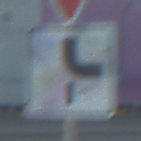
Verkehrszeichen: VerlaufVorfahrtsstrasse10
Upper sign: VorfahrtGewaehren
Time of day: MorningAfternoon
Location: Outdoor (Suburban)
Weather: PartlyCloudy
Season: NotSpecified
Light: Natural